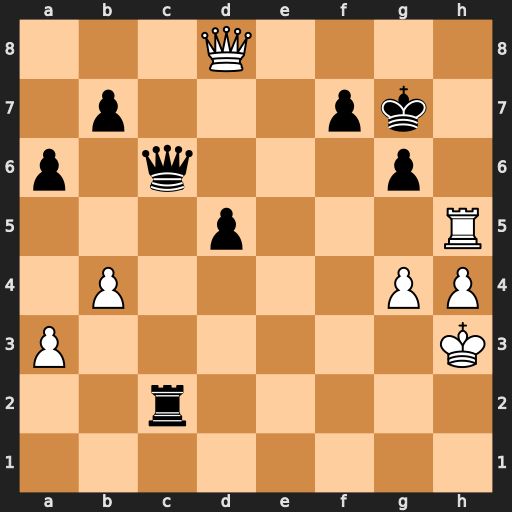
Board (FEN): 3Q4/1p3pk1/p1q3p1/3p3R/1P4PP/P6K/2r5/8
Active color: w
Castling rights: -
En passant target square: -
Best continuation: Qh8#